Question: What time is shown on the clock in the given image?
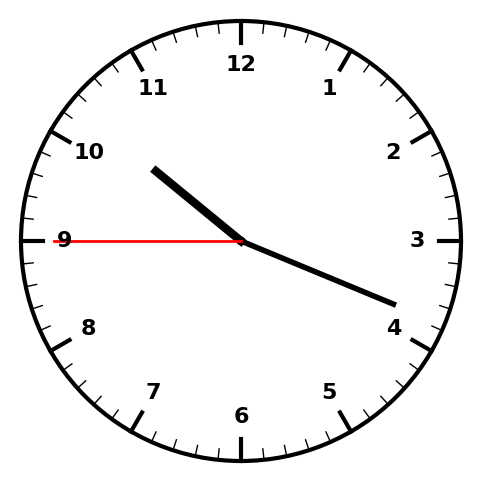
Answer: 10:18:45